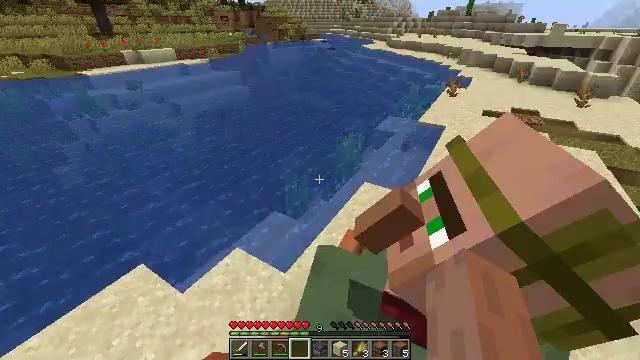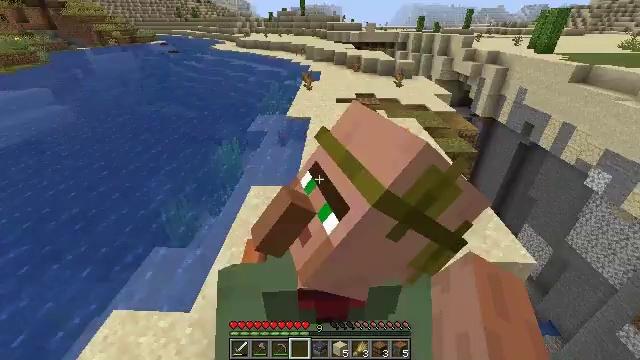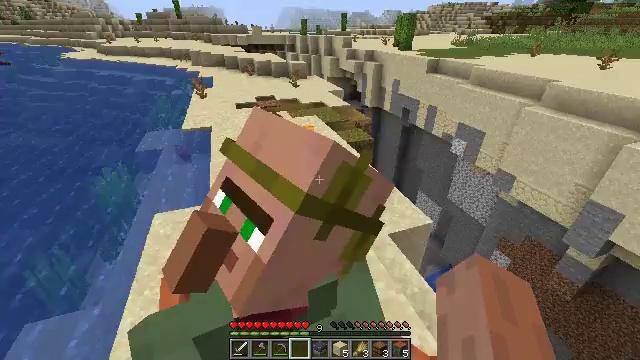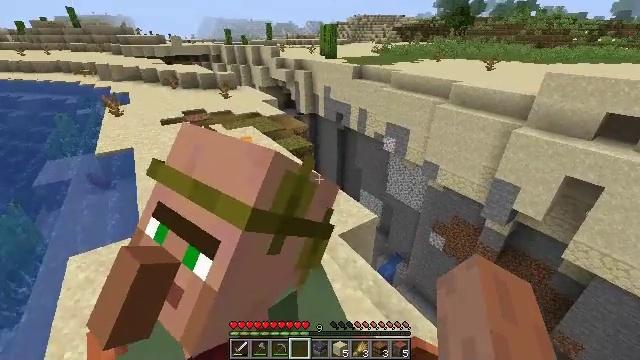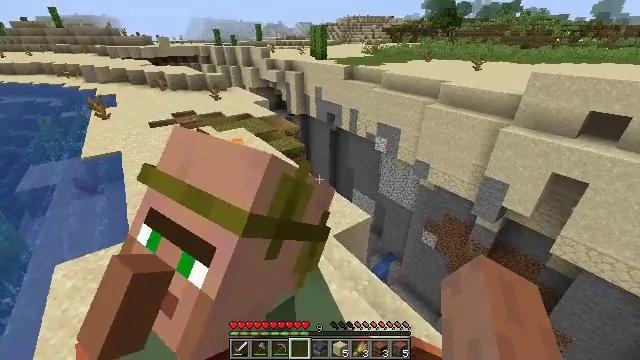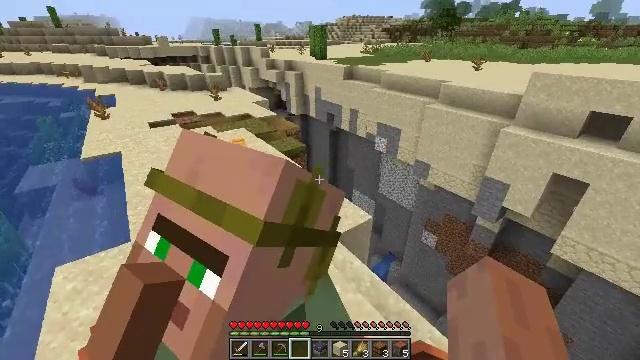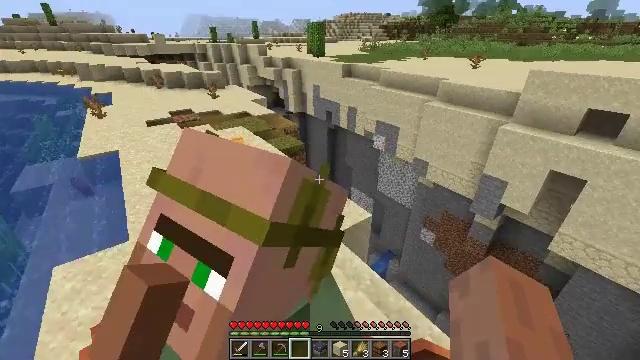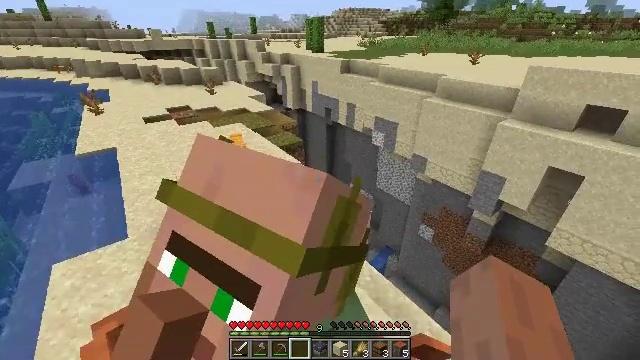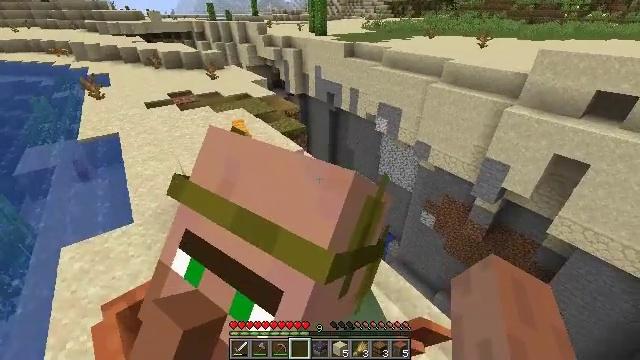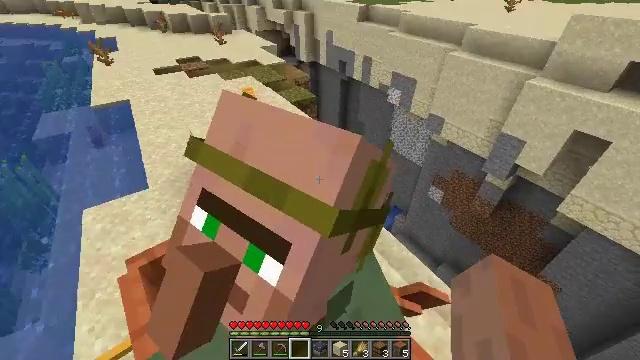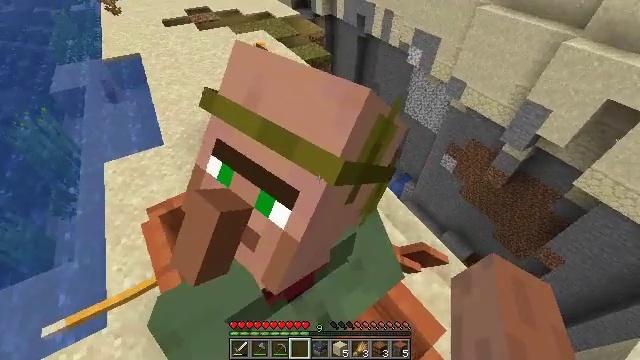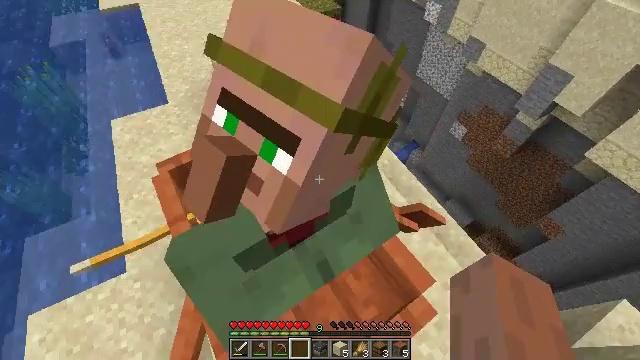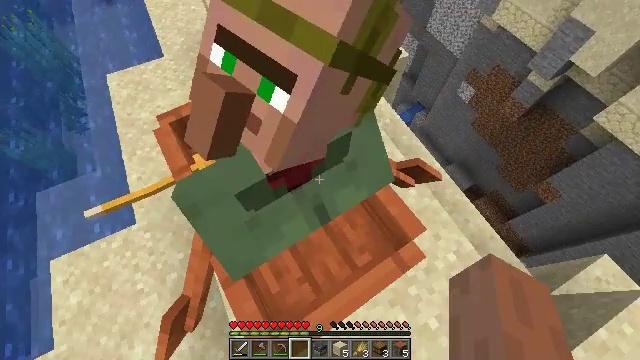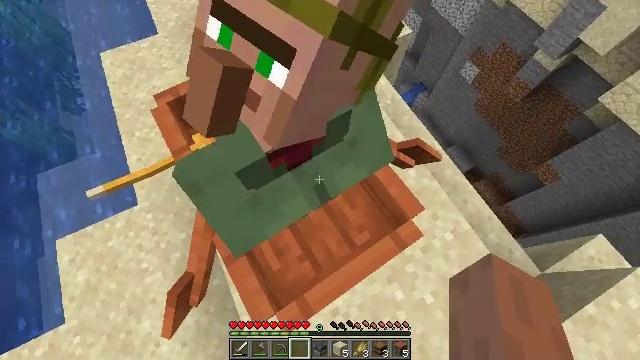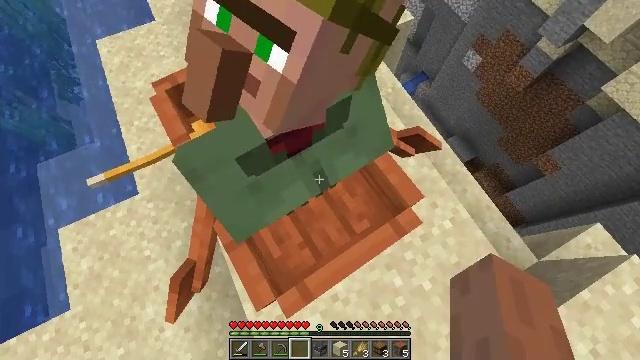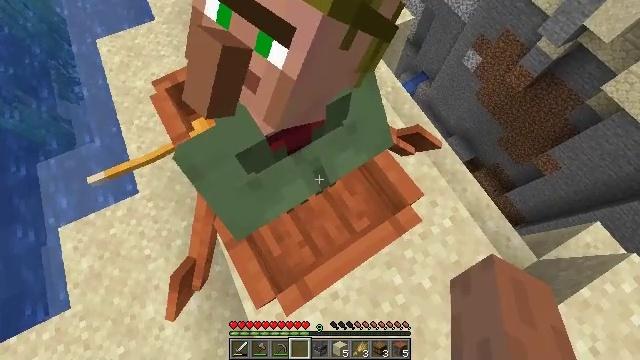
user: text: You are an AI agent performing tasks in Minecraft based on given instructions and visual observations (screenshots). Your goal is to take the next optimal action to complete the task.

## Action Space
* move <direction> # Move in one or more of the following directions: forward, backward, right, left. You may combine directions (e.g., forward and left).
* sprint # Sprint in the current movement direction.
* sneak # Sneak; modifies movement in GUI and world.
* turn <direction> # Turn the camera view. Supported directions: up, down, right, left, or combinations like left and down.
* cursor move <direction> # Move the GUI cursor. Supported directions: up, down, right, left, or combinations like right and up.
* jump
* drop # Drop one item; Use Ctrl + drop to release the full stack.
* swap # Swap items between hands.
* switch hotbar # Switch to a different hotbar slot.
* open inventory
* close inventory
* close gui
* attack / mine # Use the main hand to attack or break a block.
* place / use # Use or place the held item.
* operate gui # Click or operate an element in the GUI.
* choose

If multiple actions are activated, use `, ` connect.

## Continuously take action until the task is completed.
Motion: motion action
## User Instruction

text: Hunt animals.
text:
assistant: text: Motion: turn right
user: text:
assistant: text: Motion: turn right
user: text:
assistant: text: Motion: turn right and up
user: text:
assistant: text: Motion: turn right
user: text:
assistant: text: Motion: no_op
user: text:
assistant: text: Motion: no_op
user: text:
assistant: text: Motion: no_op
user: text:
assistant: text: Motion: turn down
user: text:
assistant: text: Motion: turn left and down
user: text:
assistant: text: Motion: turn left and down
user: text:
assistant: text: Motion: turn left and down
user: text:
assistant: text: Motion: turn down
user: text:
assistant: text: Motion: turn down
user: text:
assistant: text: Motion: turn down
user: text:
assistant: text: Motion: no_op
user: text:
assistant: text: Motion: no_op
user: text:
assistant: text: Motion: no_op
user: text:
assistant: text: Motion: no_op
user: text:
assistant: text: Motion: no_op
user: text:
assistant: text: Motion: no_op
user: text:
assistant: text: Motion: use / place
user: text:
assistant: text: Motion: use / place
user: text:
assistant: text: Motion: use / place
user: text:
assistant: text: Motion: no_op
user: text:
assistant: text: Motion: no_op
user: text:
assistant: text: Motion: no_op
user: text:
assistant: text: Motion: no_op
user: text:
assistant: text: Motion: no_op
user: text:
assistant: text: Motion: no_op
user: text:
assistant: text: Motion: no_op